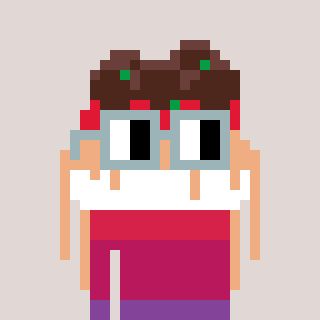
a pixel art character with square dark gray glasses, a spaghetti-shaped head and a teal-colored body on a warm background